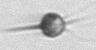
Label: Acanthoica_quattrospina